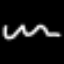
Label: squiggle